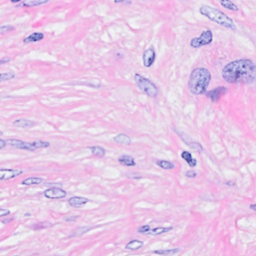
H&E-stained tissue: Breast